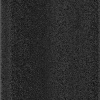
Atmospheric dust classification: dusty